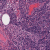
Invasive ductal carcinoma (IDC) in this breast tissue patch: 0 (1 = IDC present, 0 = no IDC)